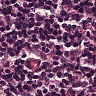
Metastatic tissue present: no